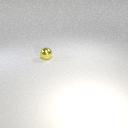
small yellow metal sphere